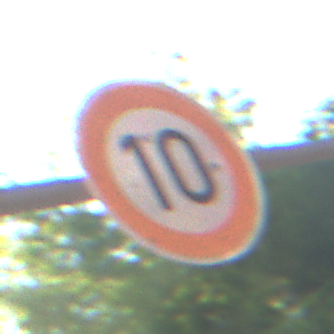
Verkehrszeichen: Geschwindigkeit10
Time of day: MorningAfternoon
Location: Outdoor (Suburban)
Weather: PartlyCloudy
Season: NotSpecified
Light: Natural